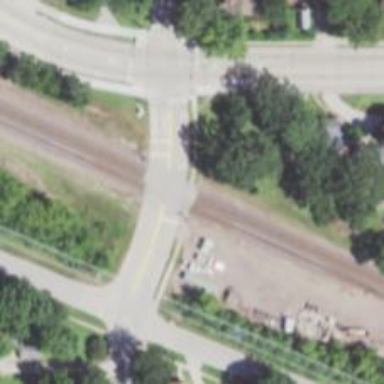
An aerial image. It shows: Full barrier at railway crossing.